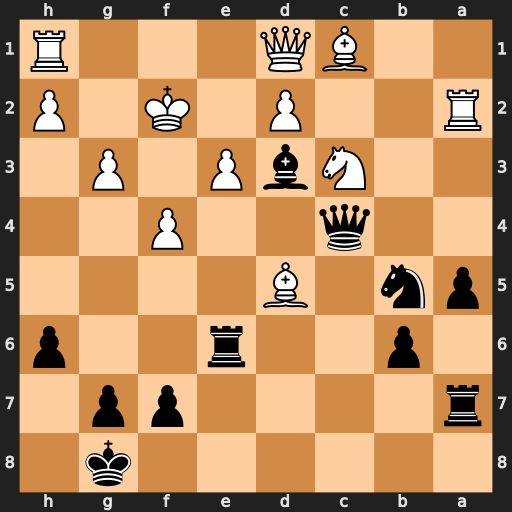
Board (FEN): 6k1/r4pp1/1p2r2p/pn1B4/2q2P2/2NbP1P1/R2P1K1P/2BQ3R
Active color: b
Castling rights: -
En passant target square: -
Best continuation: Nxc3 Bxc4 Nxd1+ Rxd1 Bxc4